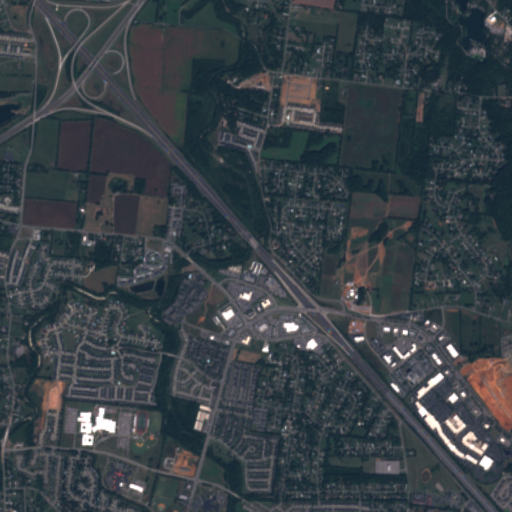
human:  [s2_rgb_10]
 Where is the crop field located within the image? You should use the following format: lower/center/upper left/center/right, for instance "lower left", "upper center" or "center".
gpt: The crop field is located in the center right of the image.
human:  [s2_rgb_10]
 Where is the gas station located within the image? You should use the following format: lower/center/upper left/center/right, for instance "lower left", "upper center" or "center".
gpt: The gas station is located in the center right of the image.
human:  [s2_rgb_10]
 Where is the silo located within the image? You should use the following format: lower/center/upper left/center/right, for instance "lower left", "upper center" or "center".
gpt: The silo is located in the center right of the image.
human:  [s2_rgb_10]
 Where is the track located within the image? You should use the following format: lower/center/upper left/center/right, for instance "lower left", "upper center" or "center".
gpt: The track is located in the lower left of the image.
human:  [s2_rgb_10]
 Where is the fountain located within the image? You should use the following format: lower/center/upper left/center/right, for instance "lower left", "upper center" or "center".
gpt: The fountain is located in the lower right of the image.
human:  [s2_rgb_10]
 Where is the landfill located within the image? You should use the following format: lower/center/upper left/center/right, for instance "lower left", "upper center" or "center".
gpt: There is no landfill in the image.